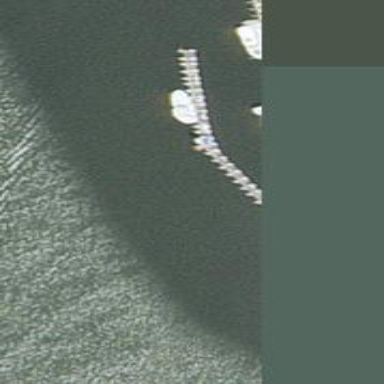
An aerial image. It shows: Man-made pier.